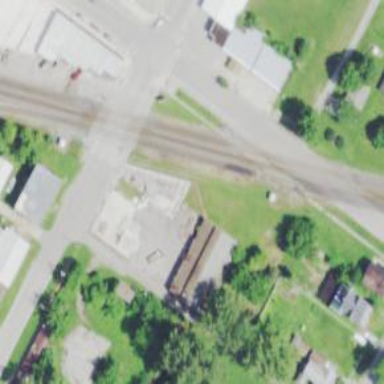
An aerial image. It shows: Railway crossing.